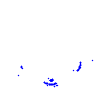
Particle: pion